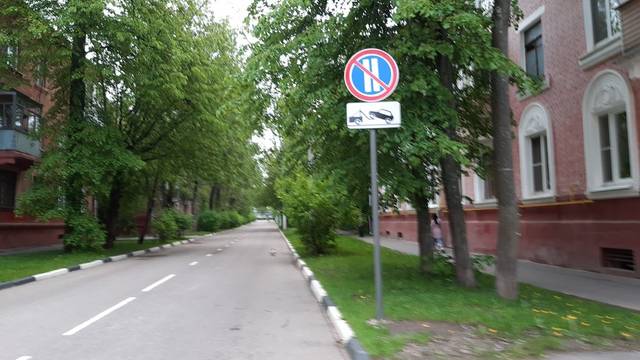
Region: Russia
Coordinates: 55.939, 37.515